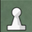
Piece: wP